Interaction volume radius: 5 \u00c5
Interaction volume height: 30 \u00c5
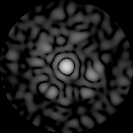
Disorder parameter: 0.8377